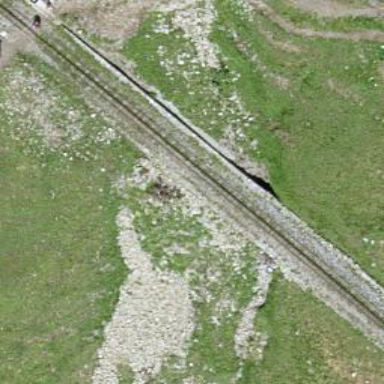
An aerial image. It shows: Narrow-gauge railway bridge.